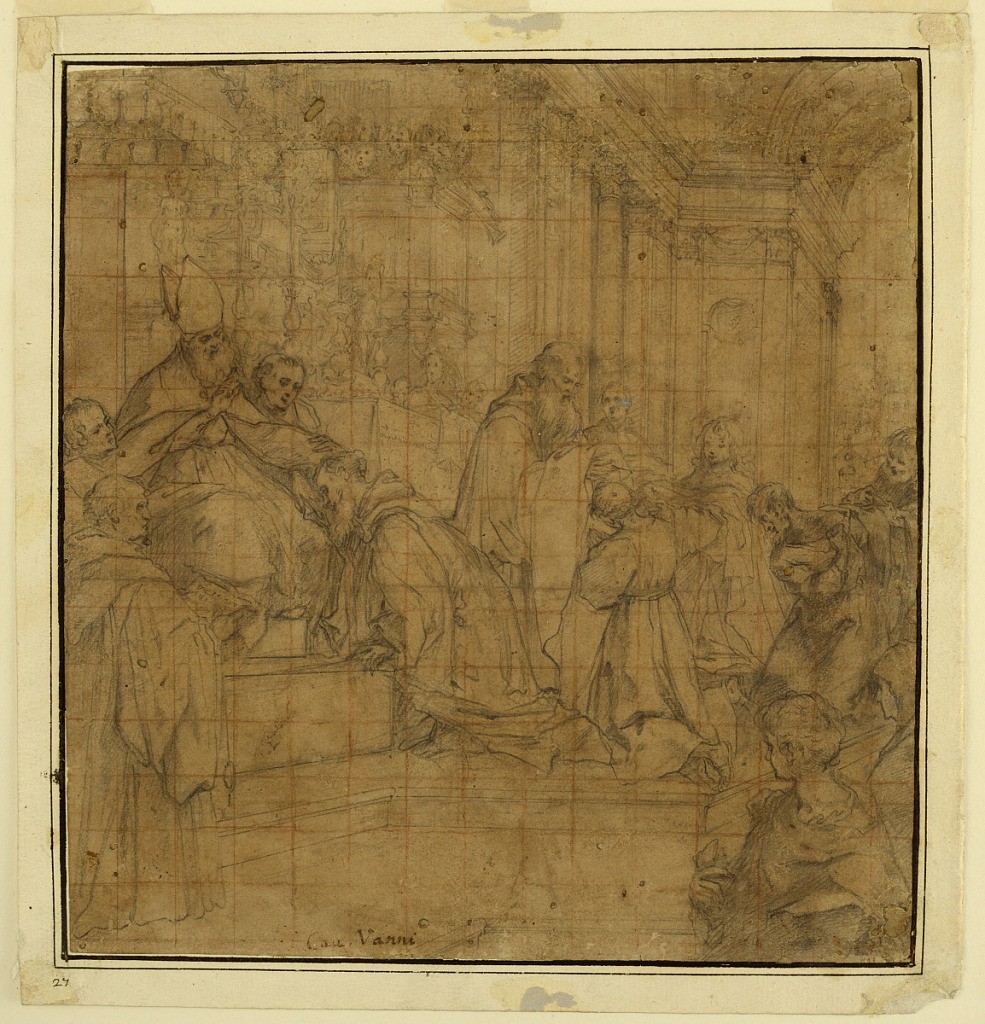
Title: Founders of the Olivetan Order Receiving the Habit, design for a painting in the left transept of the Church at the Abbey of Monte Oliveto Maggiore, near Siena
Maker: Francesco Vanni, Italian, 1563 – 1610
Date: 1589
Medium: Graphite on paper, squared in red chalk
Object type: Drawing
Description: Olivetan monks, kneeling in a Church, receiving blessings and the habit from a bishop and church elders.